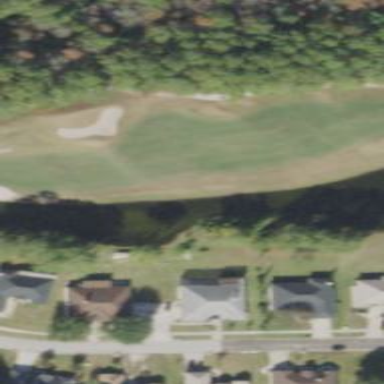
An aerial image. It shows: Grassy area designated as golf fairway.